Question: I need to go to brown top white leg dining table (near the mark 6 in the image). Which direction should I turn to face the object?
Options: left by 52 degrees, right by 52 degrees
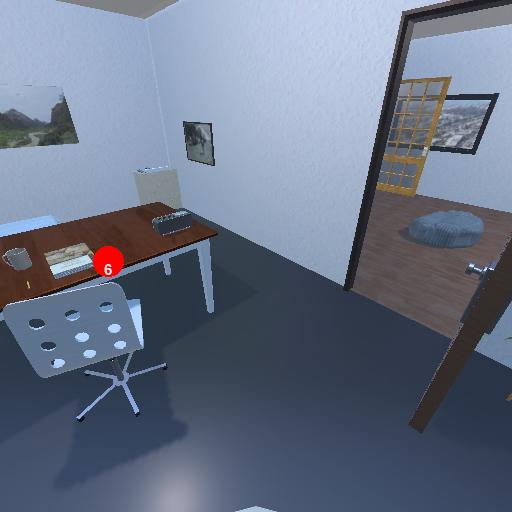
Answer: left by 52 degrees